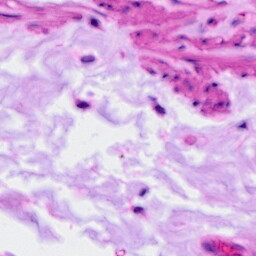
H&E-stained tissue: Ovarian